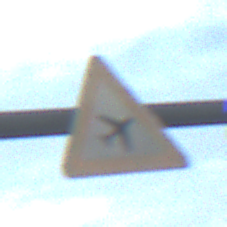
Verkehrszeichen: FlugbetriebLinks
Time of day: Night
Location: Outdoor (Nature)
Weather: Overcast
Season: NotSpecified
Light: Artificial